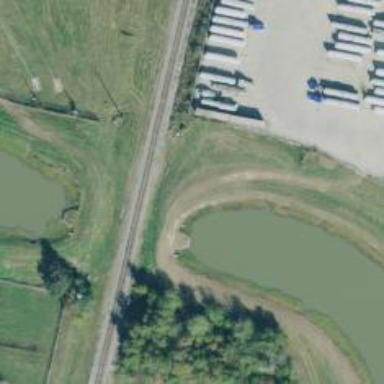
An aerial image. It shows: Canal culvert running through tunnel.